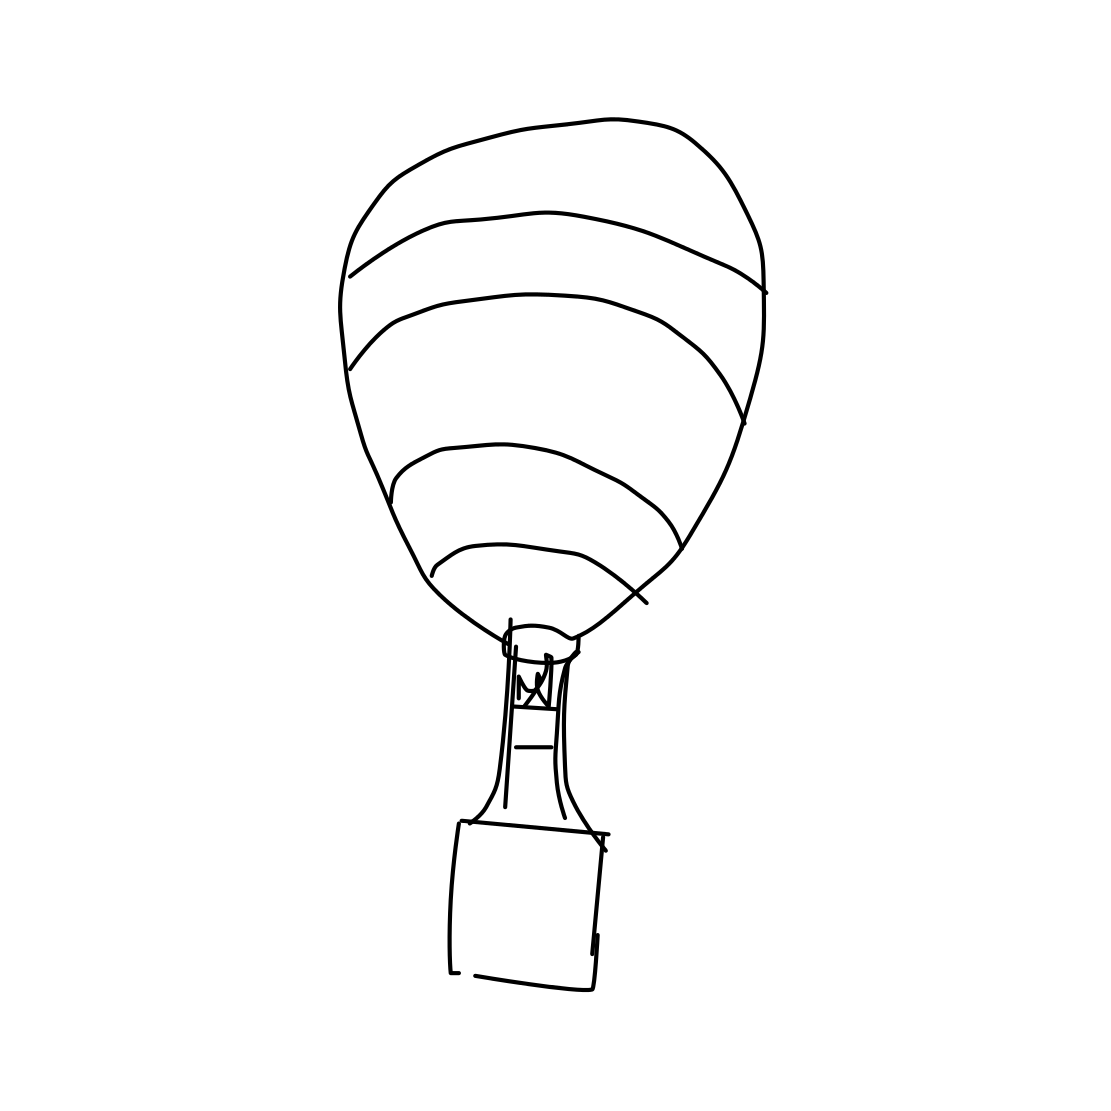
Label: hot air balloon